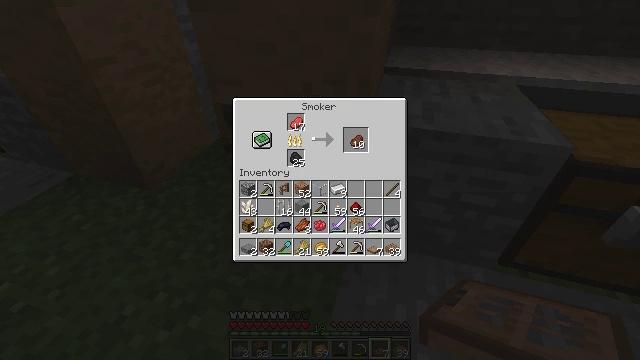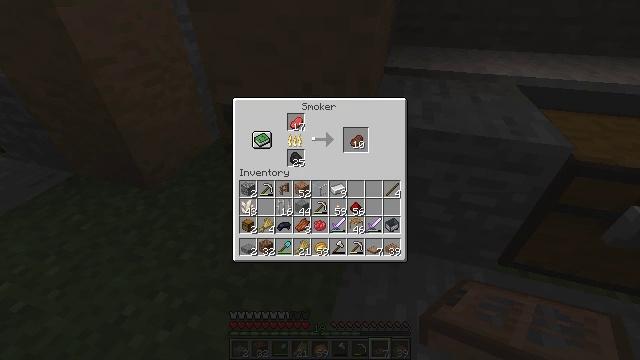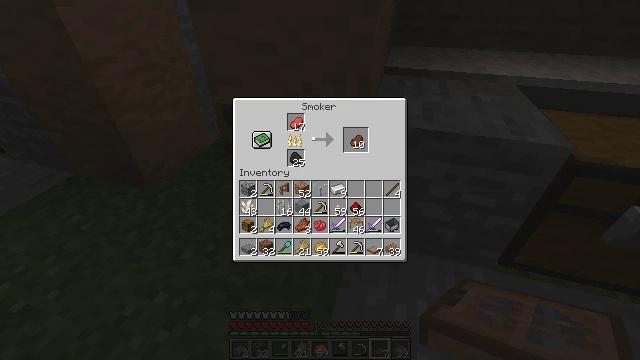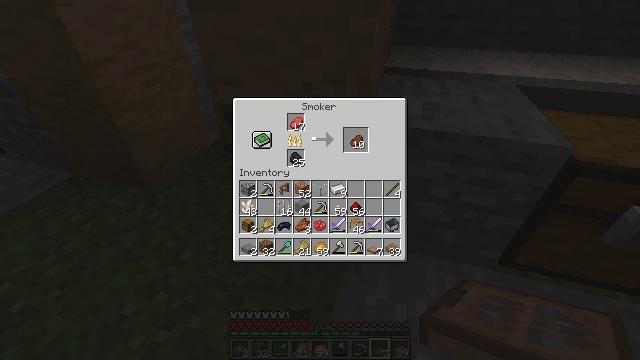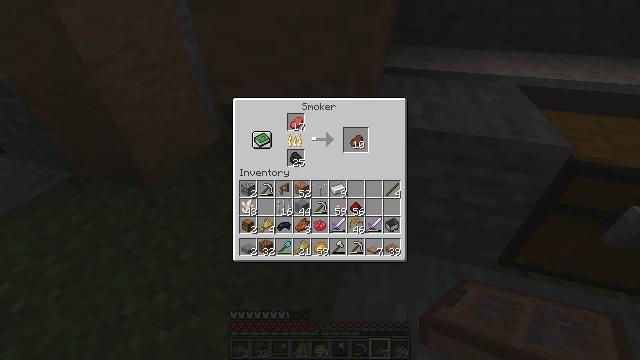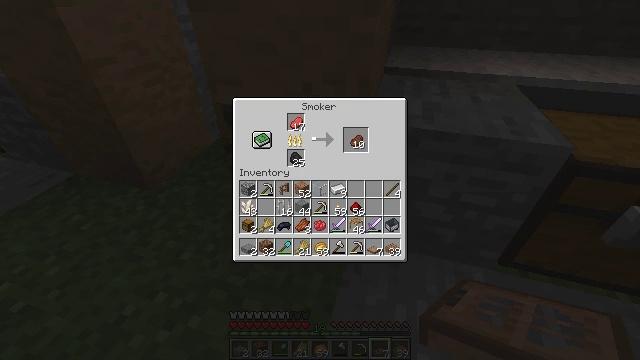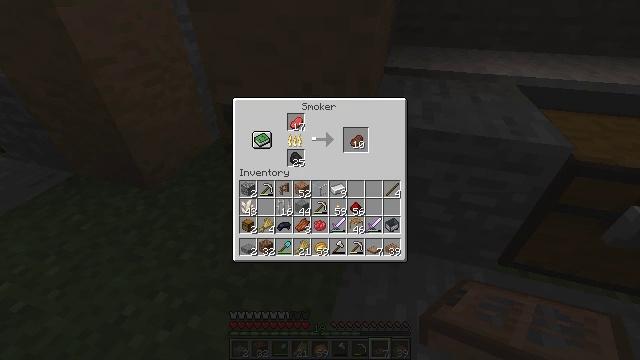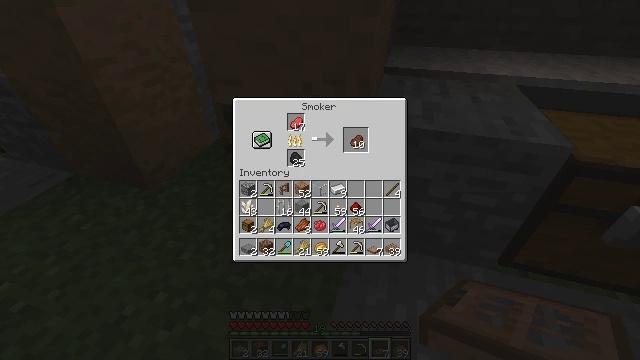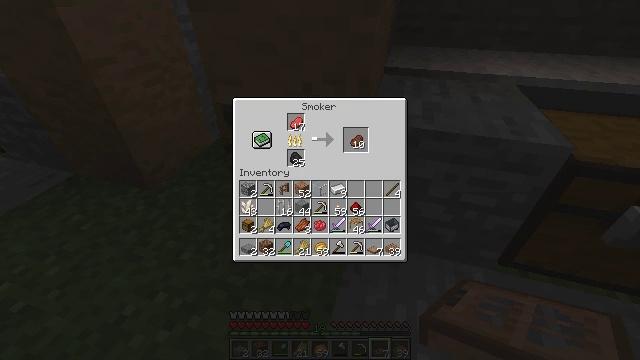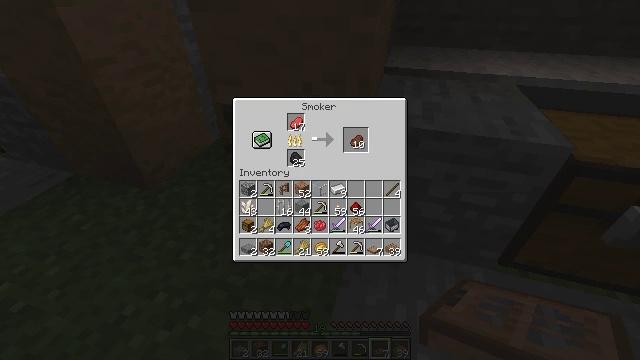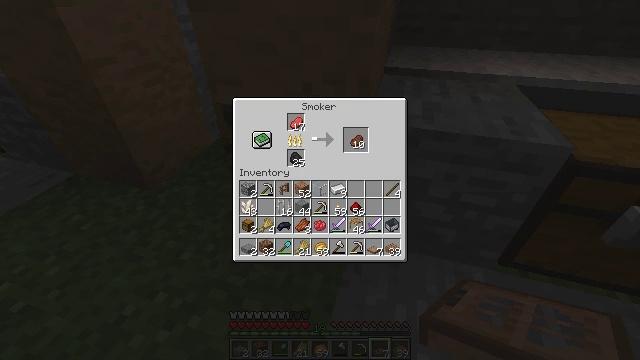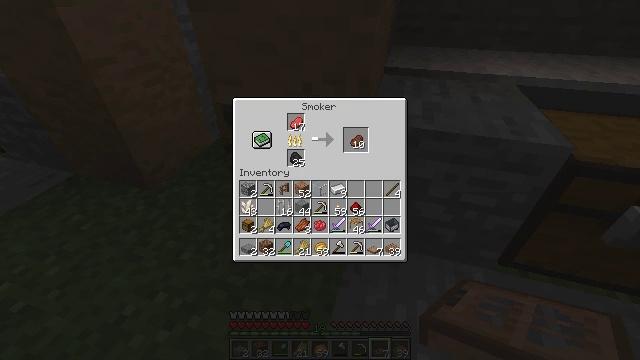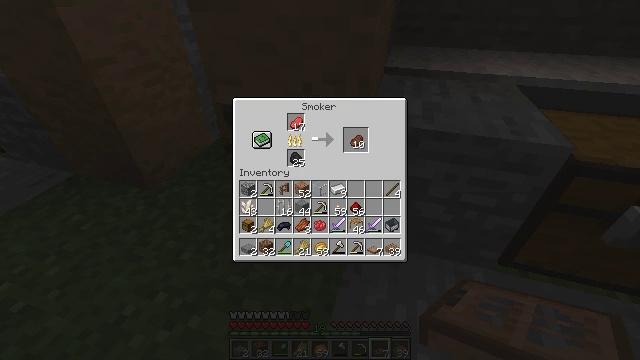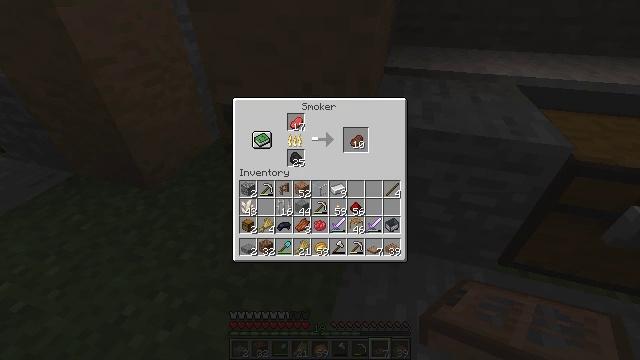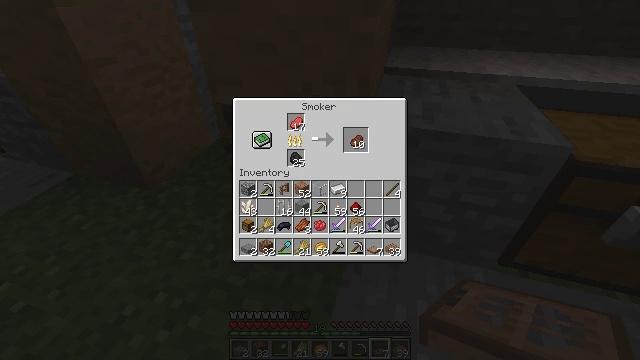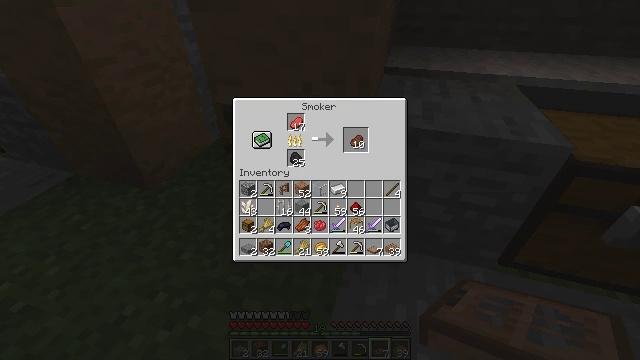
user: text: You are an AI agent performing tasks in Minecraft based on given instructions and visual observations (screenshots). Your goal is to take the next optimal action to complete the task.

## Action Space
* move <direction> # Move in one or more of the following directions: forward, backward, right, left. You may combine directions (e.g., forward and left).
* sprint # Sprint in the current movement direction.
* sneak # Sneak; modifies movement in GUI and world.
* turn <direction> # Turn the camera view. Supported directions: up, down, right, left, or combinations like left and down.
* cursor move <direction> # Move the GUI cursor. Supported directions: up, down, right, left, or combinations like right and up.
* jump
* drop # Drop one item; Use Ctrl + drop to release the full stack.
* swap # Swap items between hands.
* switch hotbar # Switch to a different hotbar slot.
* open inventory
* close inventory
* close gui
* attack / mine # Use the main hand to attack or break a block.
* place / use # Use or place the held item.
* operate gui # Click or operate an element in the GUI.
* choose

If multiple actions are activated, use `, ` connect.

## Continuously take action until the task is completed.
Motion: motion action
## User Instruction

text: Mine stripped jungle log.
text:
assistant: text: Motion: no_op
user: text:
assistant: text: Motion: no_op
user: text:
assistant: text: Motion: no_op
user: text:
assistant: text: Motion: no_op
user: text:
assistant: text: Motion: no_op
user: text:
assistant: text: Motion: no_op
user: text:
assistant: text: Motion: no_op
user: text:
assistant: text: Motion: no_op
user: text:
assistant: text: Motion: no_op
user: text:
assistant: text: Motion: no_op
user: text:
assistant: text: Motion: no_op
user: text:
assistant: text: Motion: no_op
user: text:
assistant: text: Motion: no_op
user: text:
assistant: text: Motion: no_op
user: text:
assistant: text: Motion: no_op
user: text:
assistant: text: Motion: no_op
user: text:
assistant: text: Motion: no_op
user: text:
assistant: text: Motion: no_op
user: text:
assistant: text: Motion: no_op
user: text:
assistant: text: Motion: no_op
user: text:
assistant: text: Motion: no_op
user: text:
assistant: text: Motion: no_op
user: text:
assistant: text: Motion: no_op
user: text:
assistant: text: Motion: no_op
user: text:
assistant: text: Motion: no_op
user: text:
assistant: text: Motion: no_op
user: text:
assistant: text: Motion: no_op
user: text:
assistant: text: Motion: no_op
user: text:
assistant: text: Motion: no_op
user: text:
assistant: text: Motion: no_op